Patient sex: M
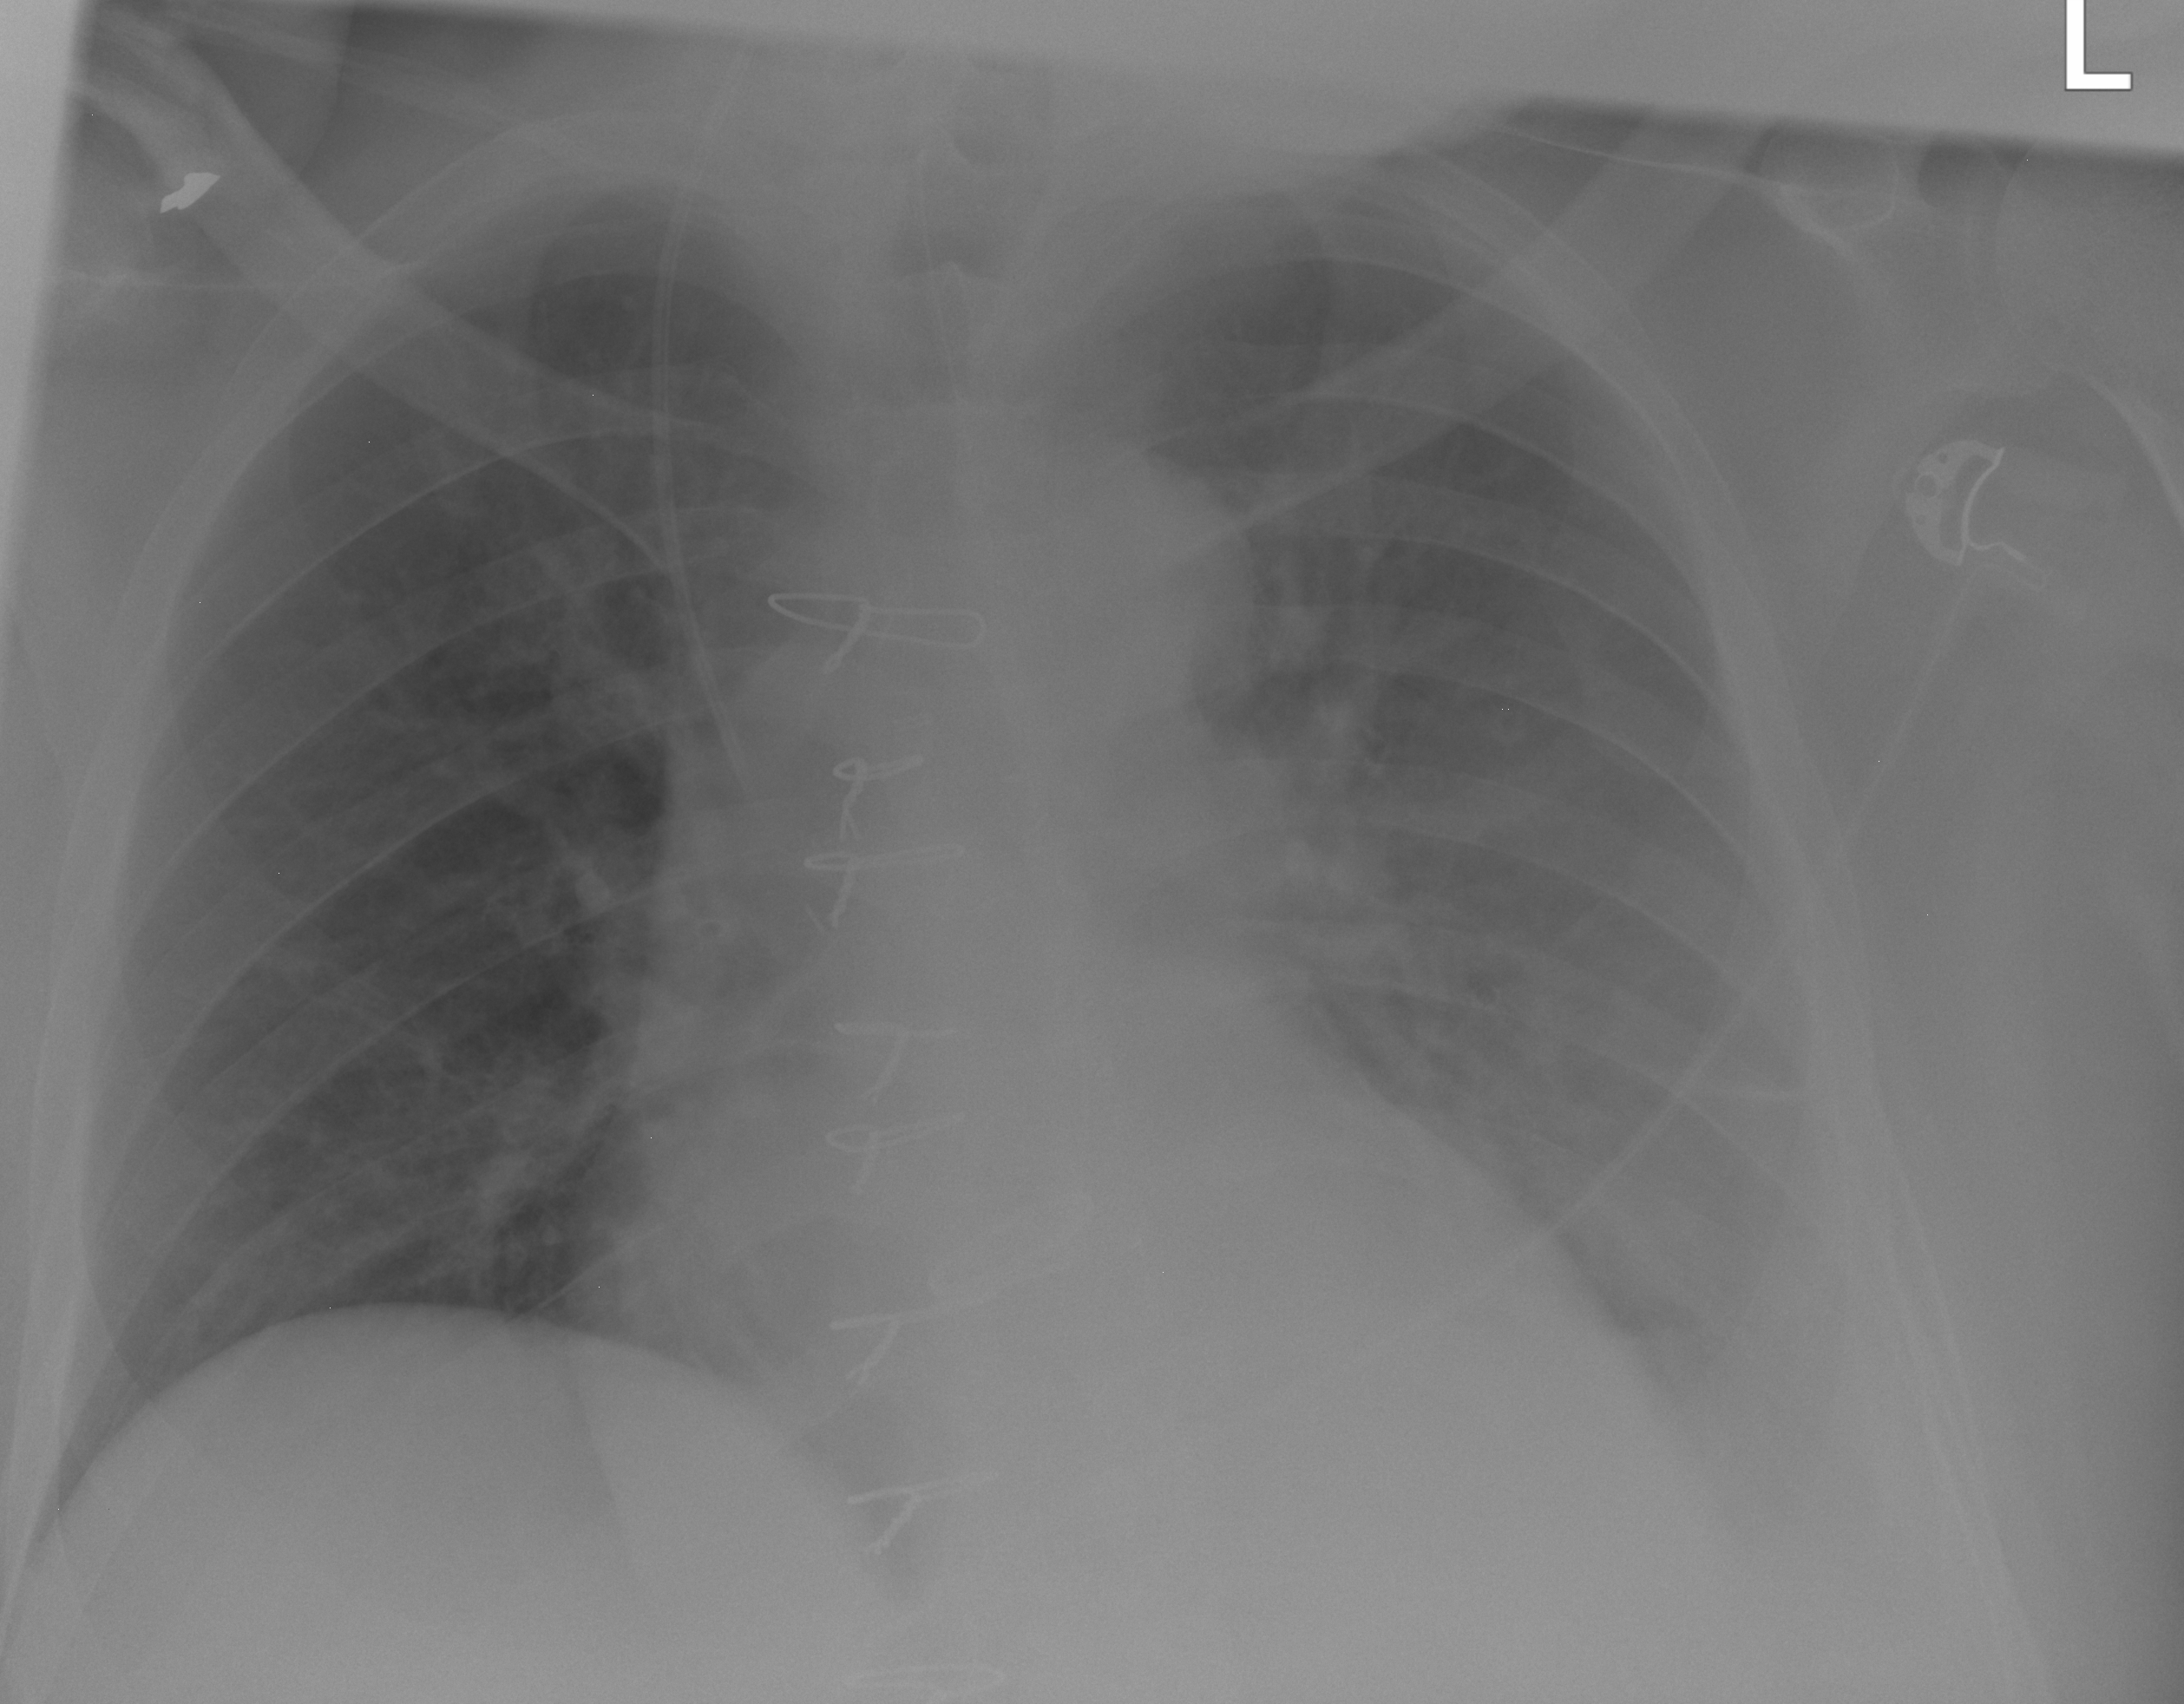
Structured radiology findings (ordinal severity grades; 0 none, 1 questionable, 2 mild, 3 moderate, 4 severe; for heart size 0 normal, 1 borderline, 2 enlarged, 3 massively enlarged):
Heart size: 1
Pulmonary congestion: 0
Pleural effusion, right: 0
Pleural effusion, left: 3
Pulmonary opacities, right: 0
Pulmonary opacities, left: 0
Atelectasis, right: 0
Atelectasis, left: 2